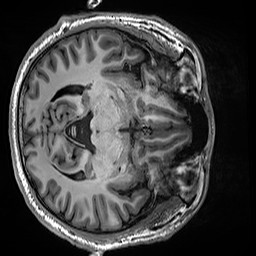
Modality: T1w
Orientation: axial
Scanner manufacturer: siemens
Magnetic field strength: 3 T
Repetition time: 2.5 s
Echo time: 0.00299 s